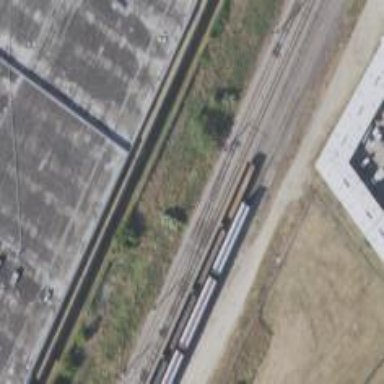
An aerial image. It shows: Light rail service yard with electrified contact lines.